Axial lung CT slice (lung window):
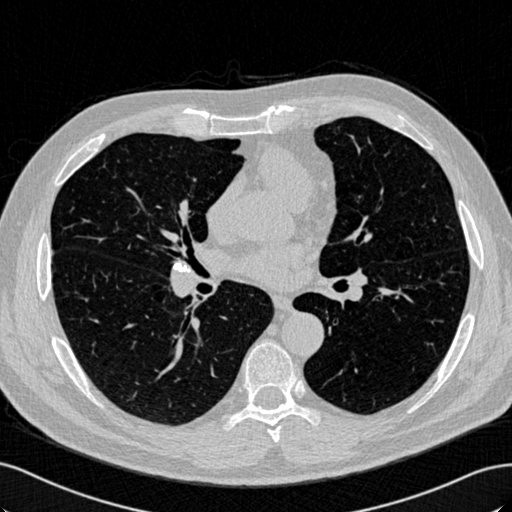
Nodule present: no